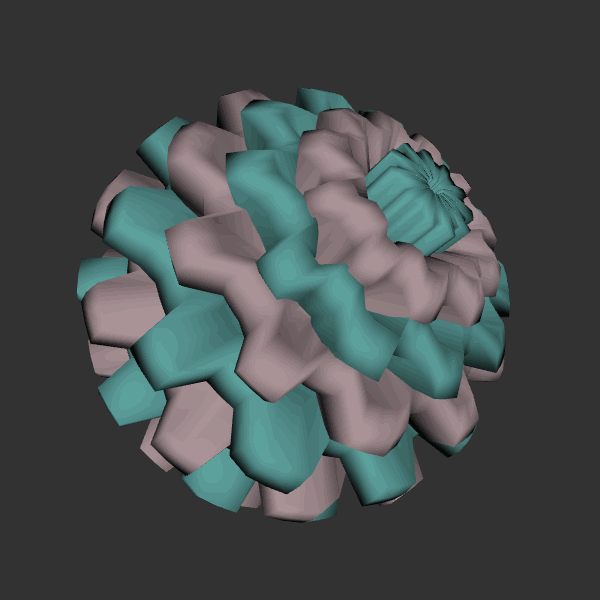
Background: dark